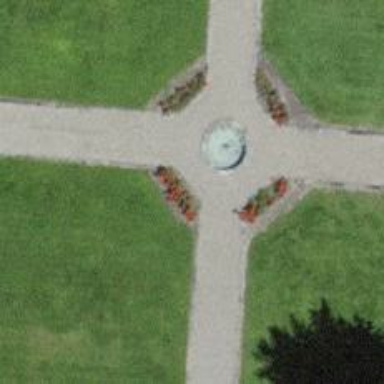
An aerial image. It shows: Fountain.